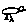
Label: bird